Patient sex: M
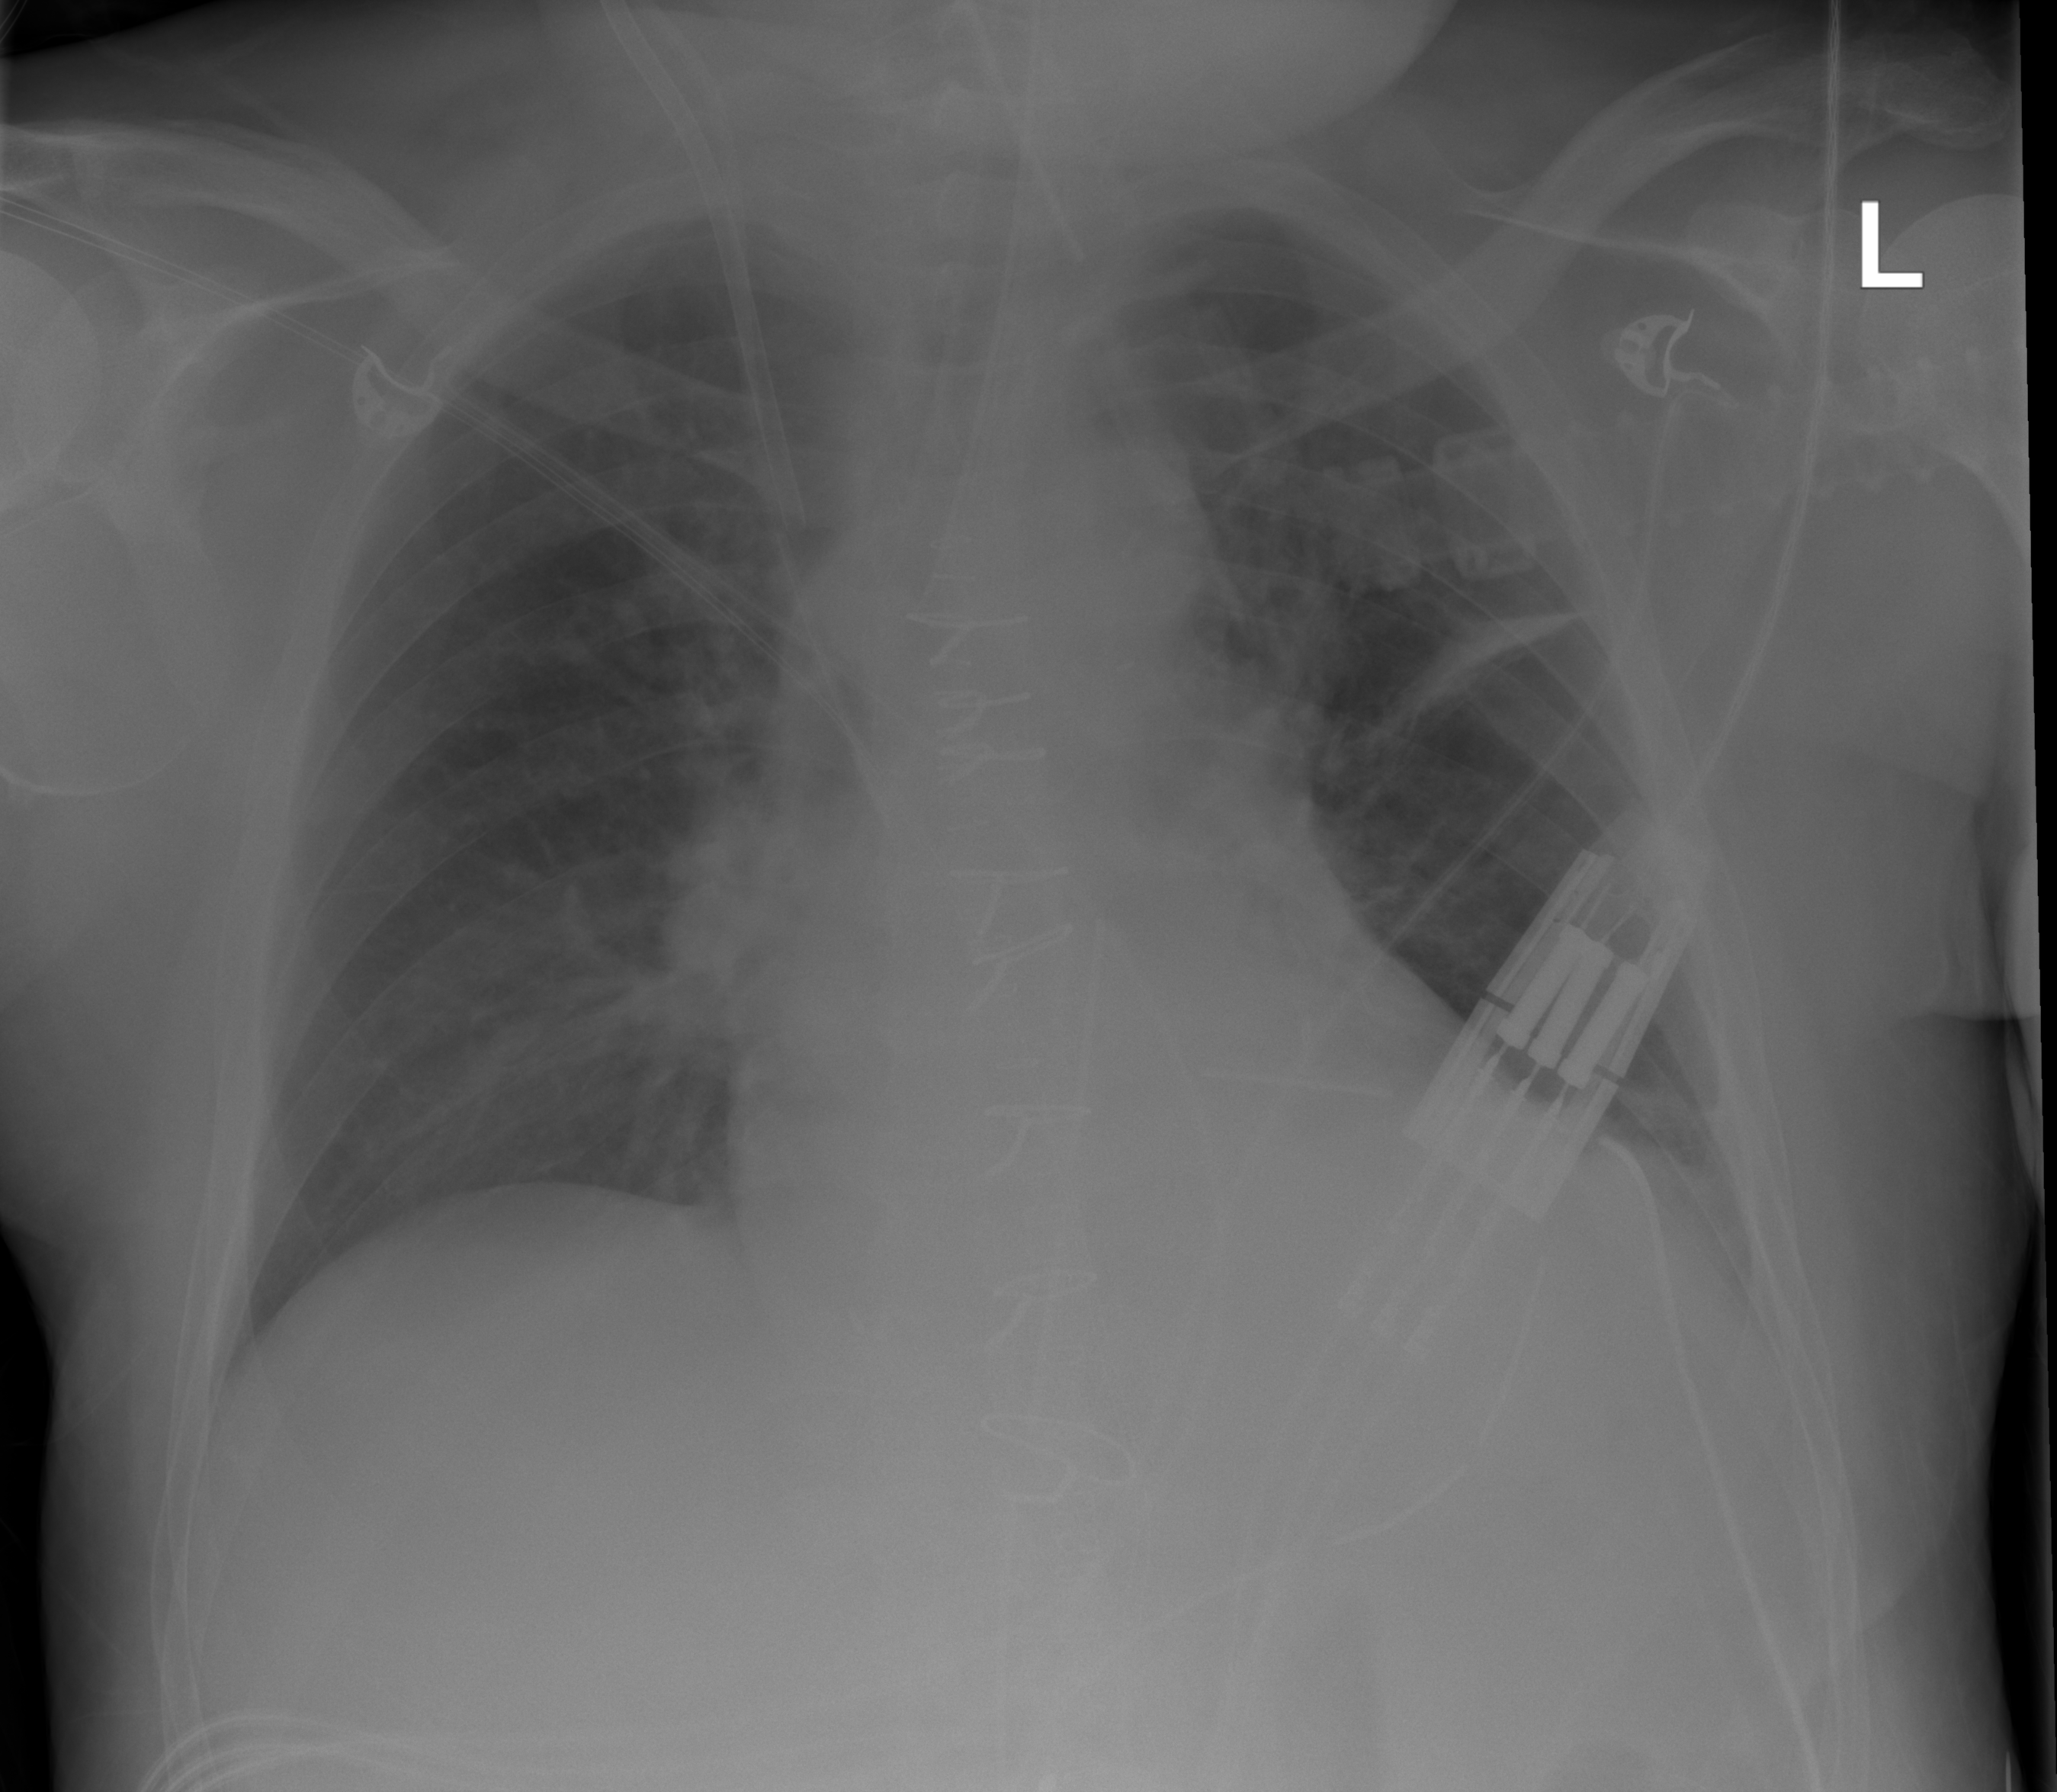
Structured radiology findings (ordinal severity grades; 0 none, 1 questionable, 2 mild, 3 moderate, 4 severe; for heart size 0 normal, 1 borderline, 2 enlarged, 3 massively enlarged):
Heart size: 2
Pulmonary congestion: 0
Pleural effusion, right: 0
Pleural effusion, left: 0
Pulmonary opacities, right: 0
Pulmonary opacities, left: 0
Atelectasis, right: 0
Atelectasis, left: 2